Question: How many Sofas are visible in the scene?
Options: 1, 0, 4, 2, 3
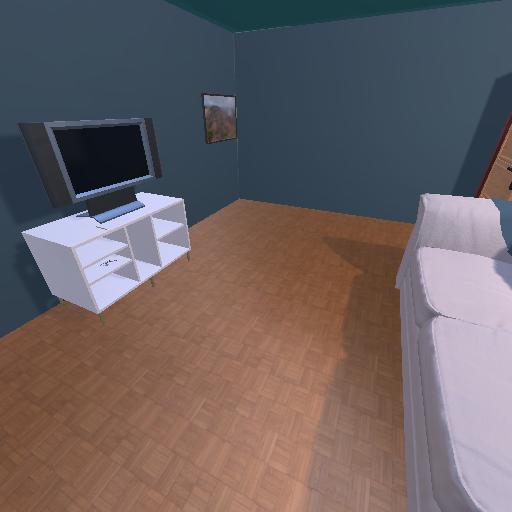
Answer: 1